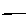
Label: line